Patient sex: F
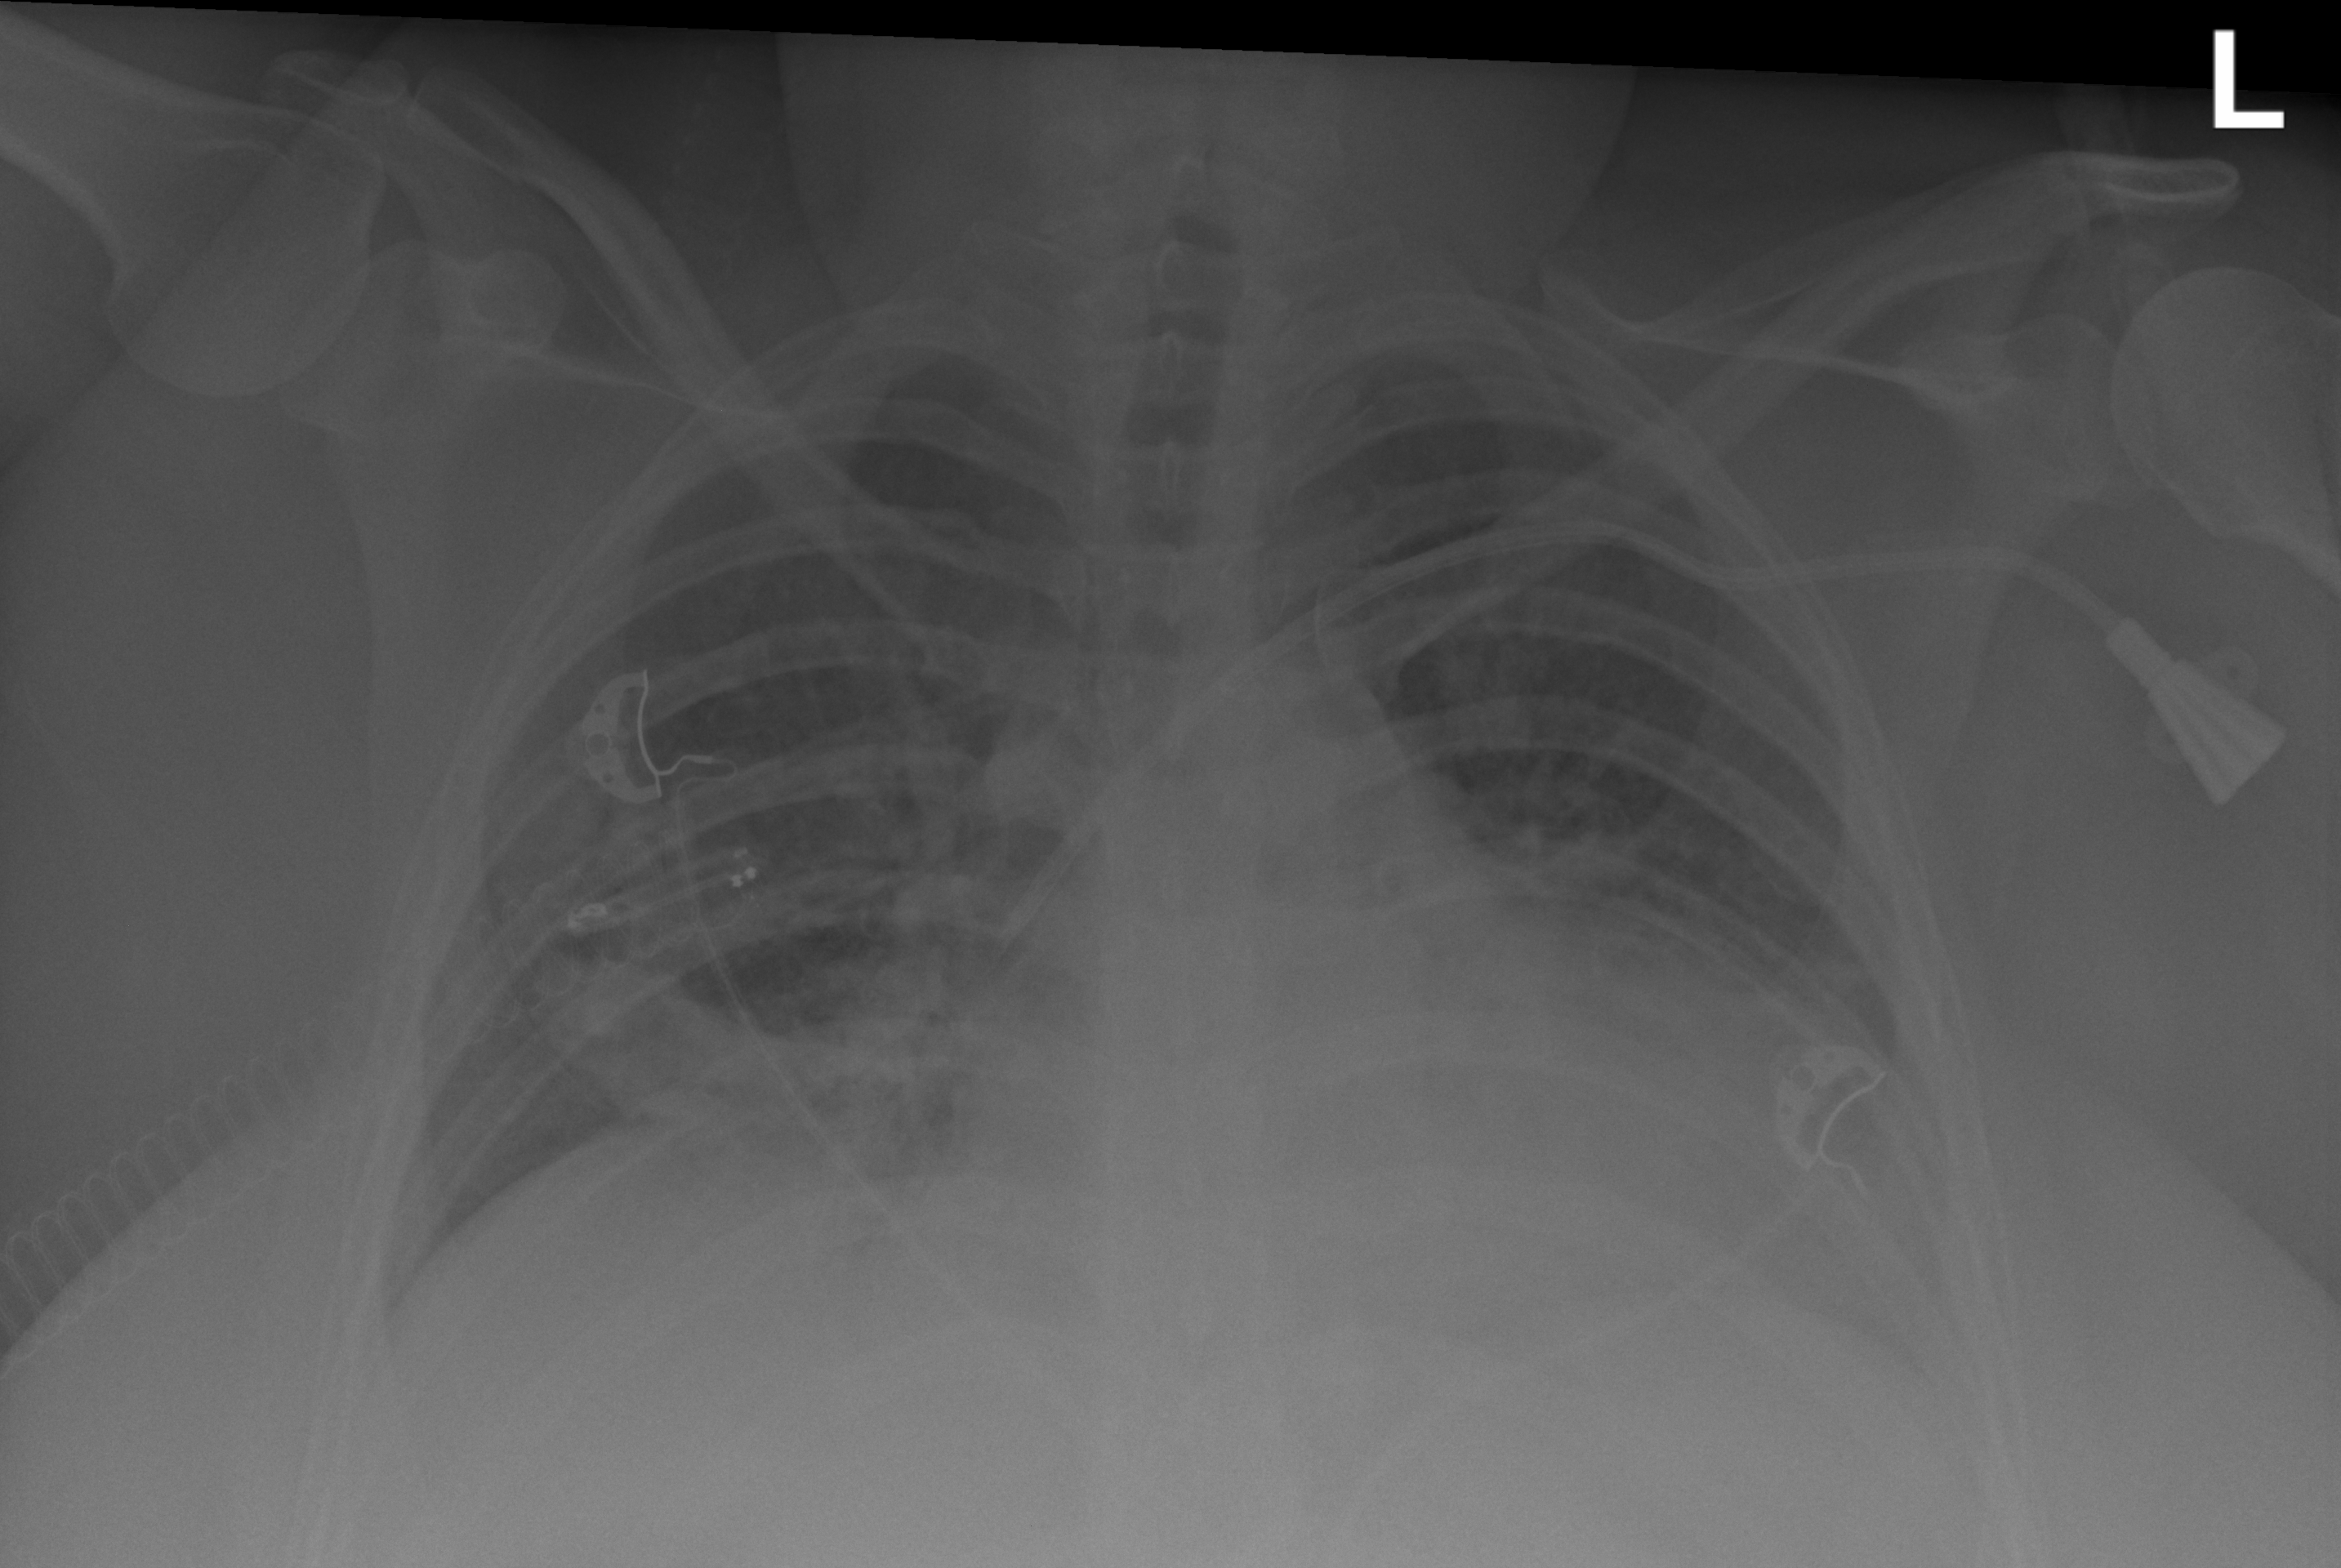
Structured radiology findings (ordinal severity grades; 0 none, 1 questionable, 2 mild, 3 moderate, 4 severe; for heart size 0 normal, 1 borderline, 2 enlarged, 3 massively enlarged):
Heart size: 2
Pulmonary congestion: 2
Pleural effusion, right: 0
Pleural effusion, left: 2
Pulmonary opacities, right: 2
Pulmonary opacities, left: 2
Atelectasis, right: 3
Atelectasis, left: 2